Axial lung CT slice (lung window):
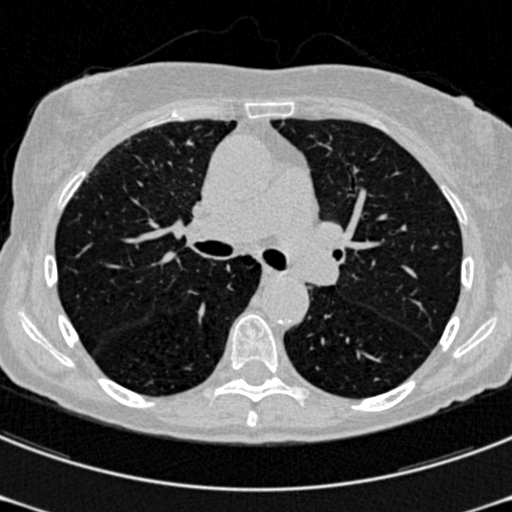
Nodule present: no